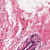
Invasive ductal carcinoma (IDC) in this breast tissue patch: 0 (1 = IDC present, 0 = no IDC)